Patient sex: M
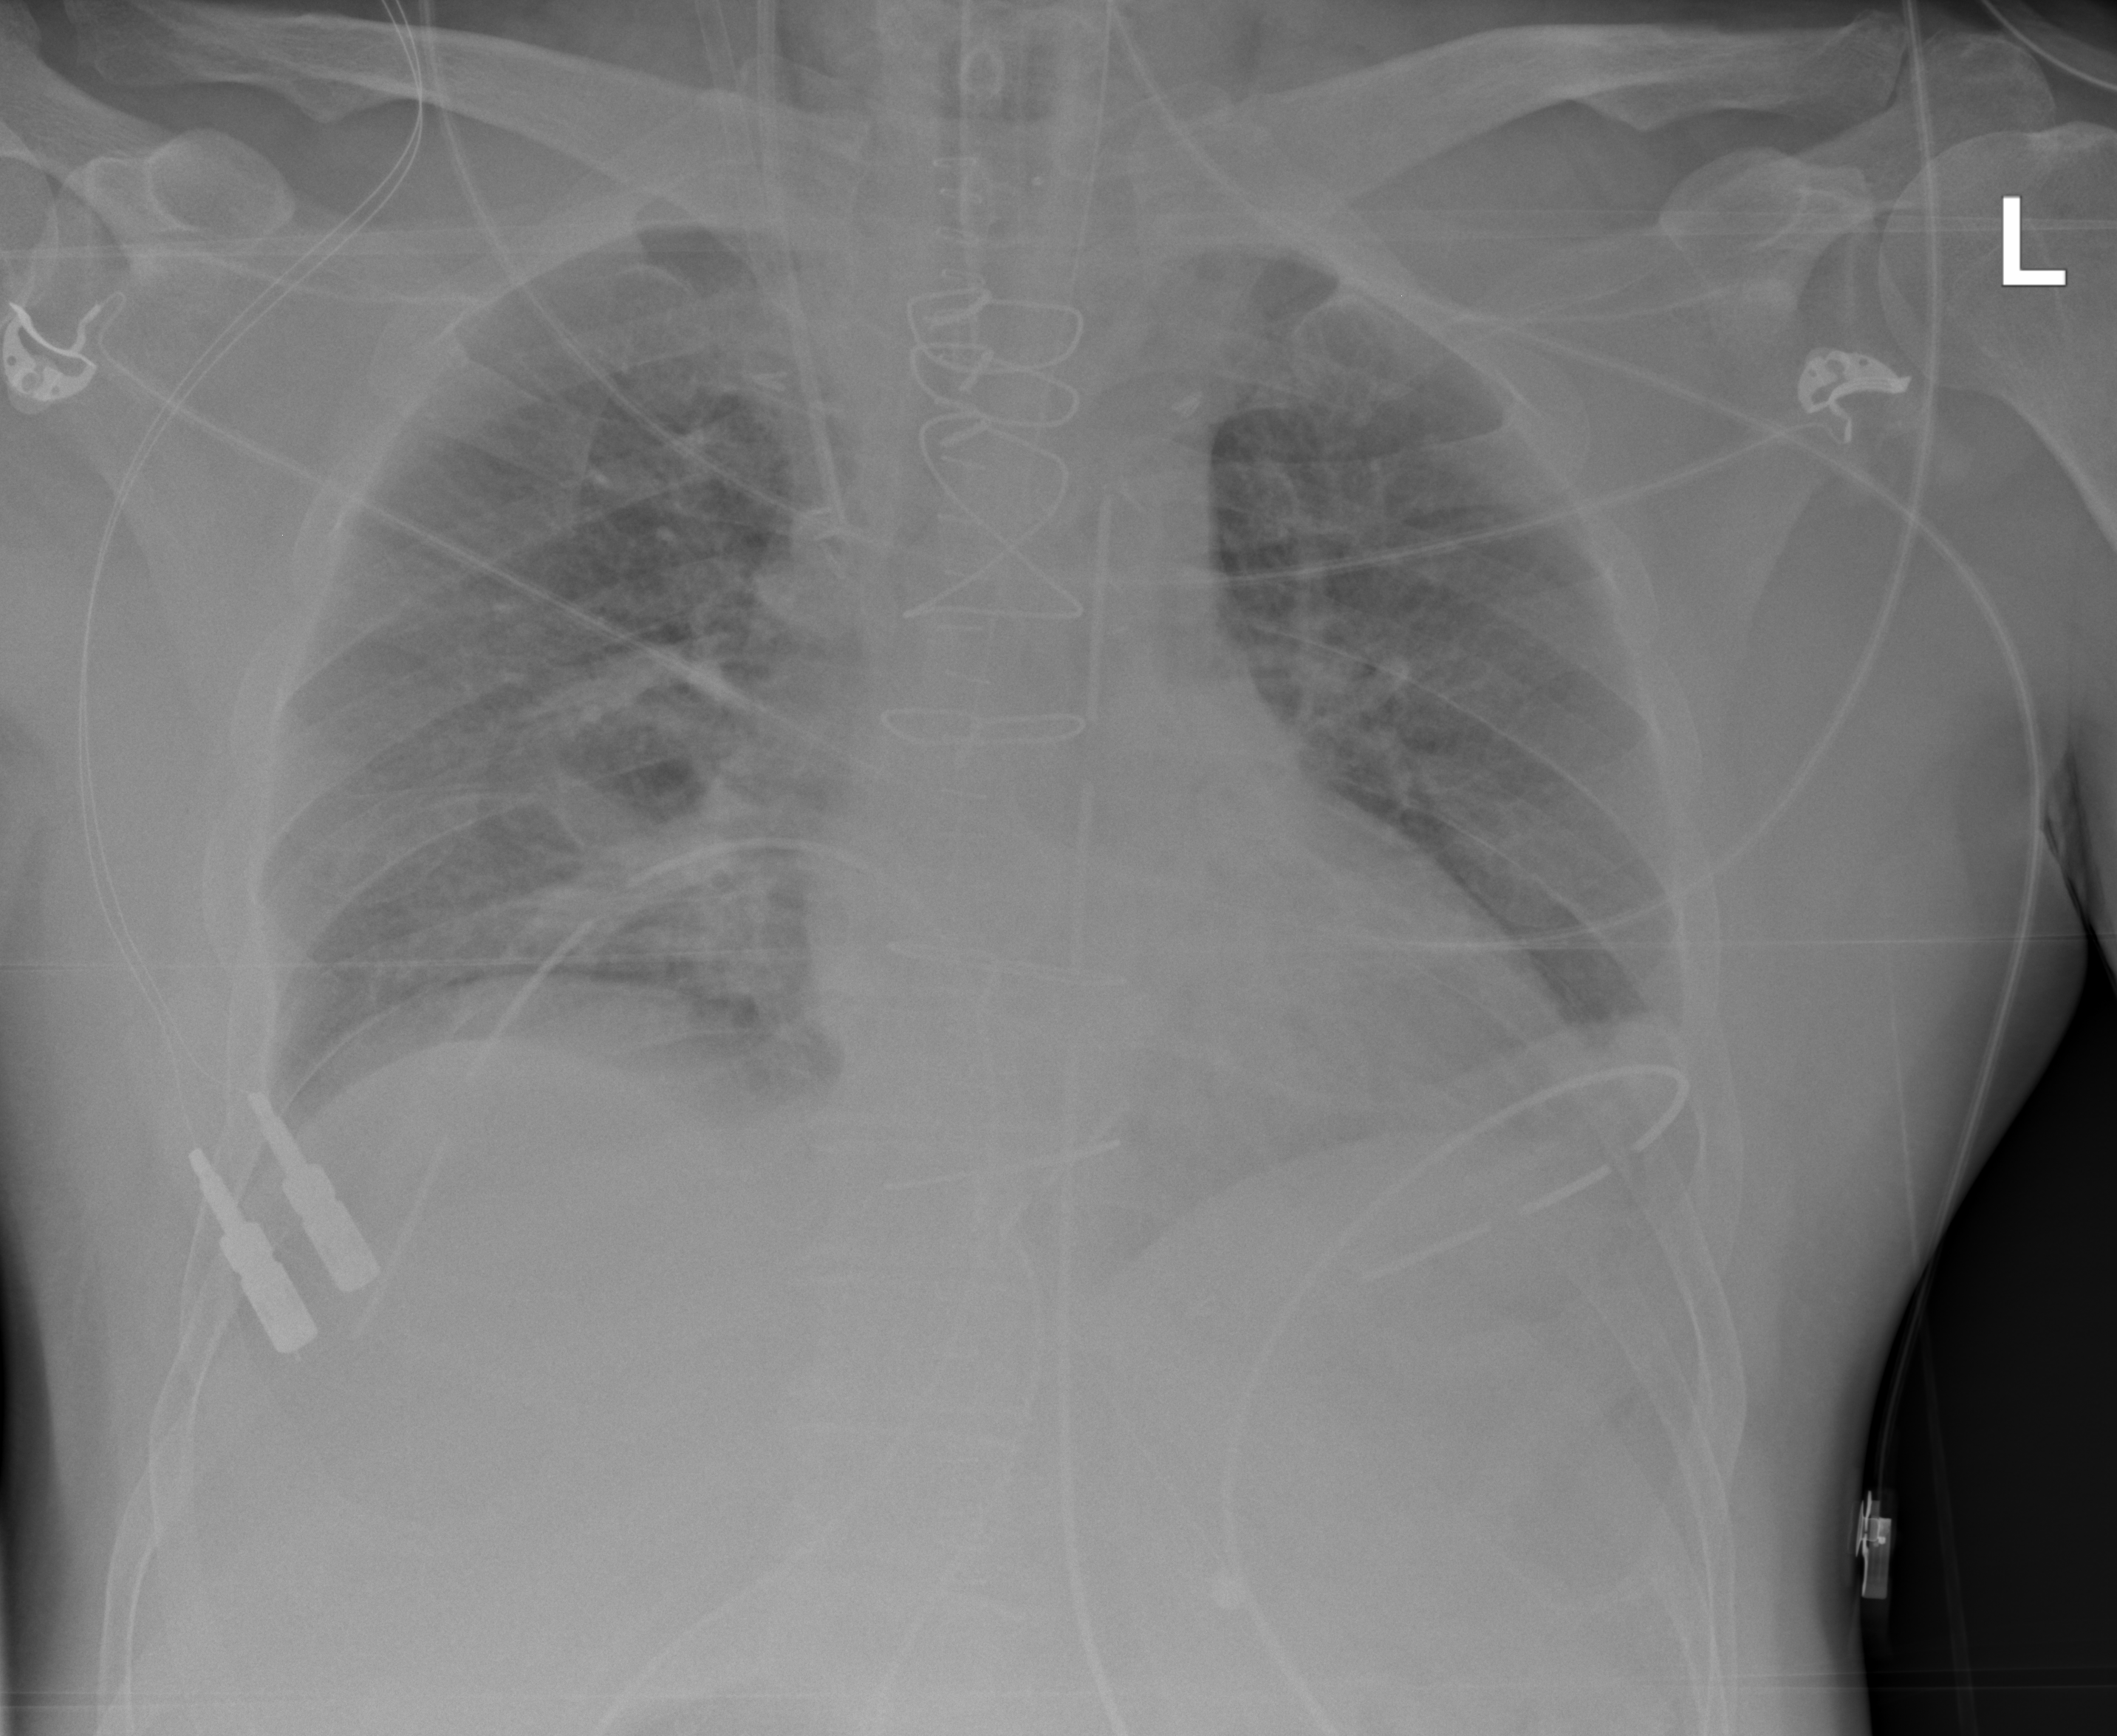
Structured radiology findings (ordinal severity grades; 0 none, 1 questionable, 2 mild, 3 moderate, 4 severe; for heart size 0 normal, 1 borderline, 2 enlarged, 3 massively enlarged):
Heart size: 0
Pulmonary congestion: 2
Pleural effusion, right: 0
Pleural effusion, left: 2
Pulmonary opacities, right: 0
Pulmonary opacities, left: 0
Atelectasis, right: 2
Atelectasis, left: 2